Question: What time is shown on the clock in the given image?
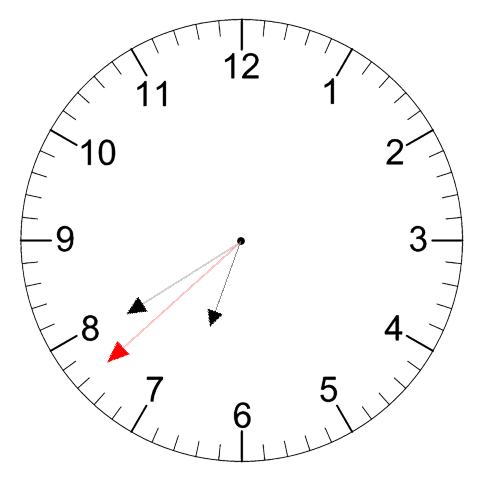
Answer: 06:39:38